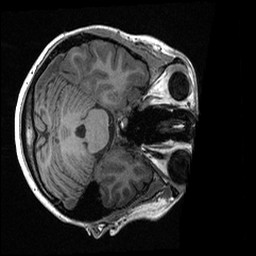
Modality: T1w
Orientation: axial
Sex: female
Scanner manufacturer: ge
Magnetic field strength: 3 T
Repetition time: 0.0064 s
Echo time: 0.00281 s